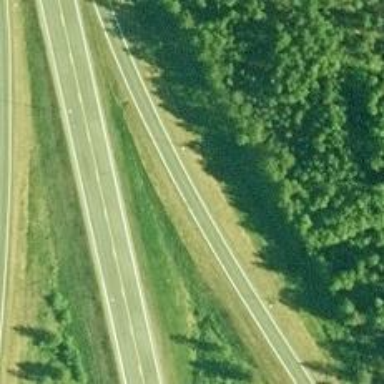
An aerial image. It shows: Trunk link highway with asphalt surface.